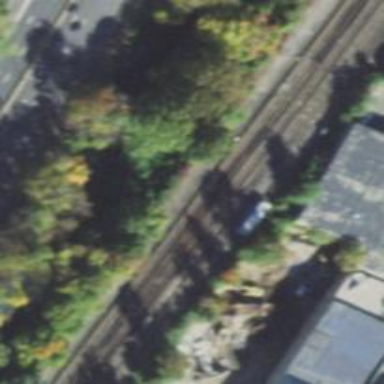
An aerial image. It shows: Electrified railway with rail tracks.